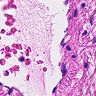
Metastatic tissue present: no